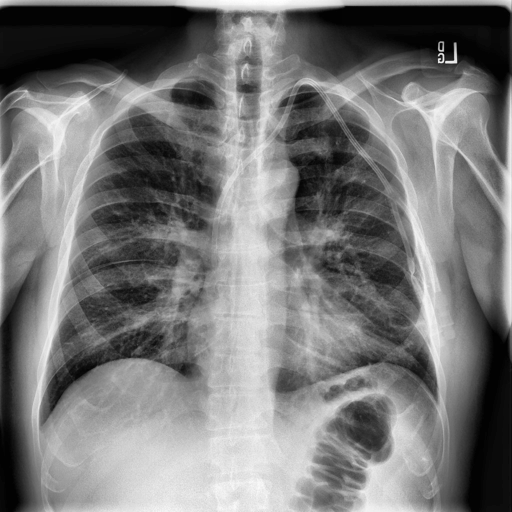
Finding: NORMAL